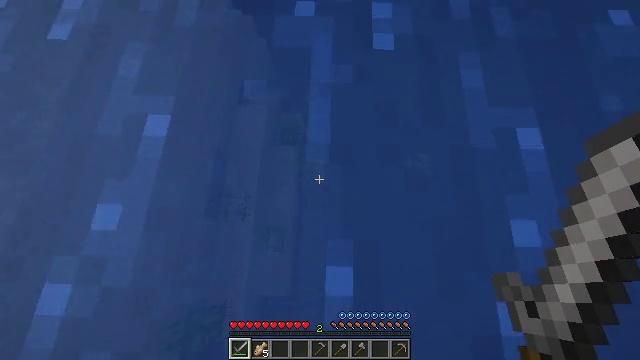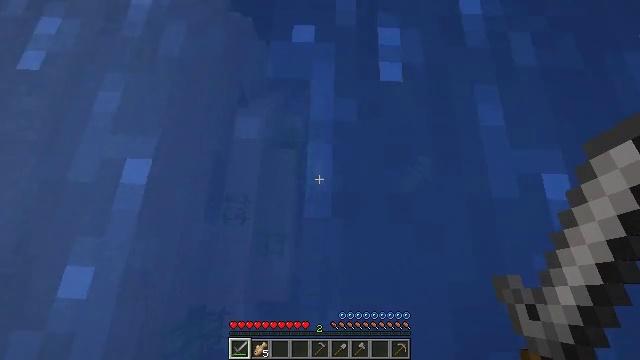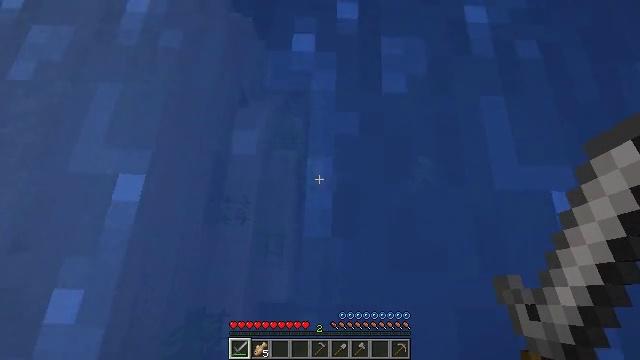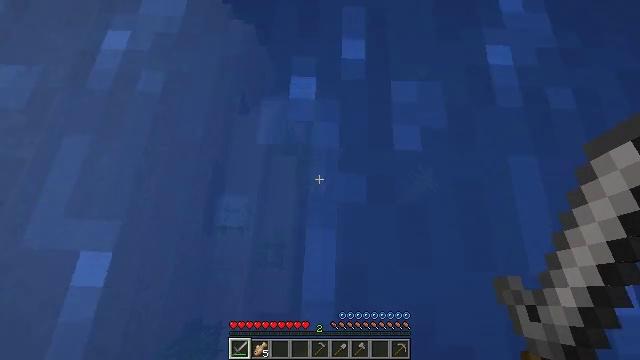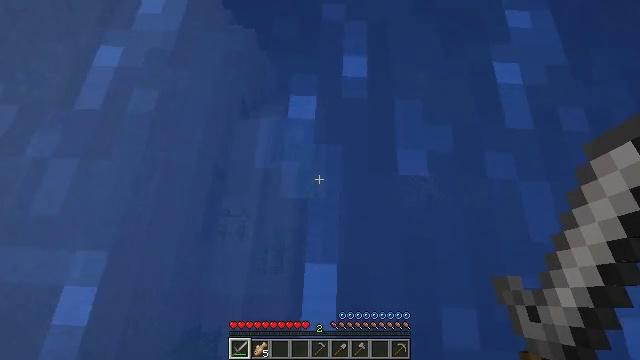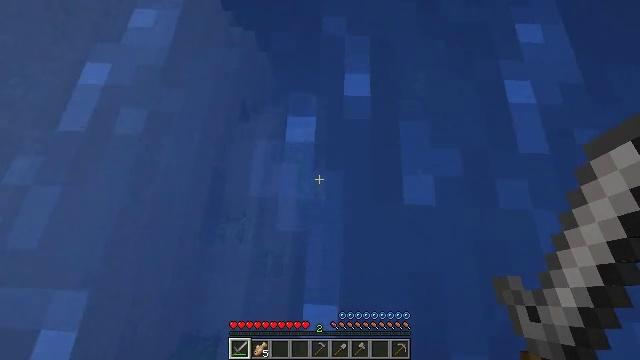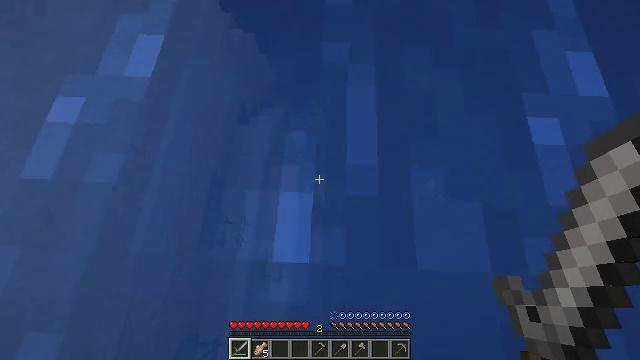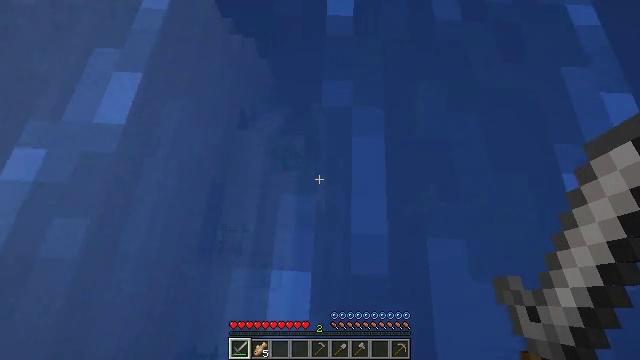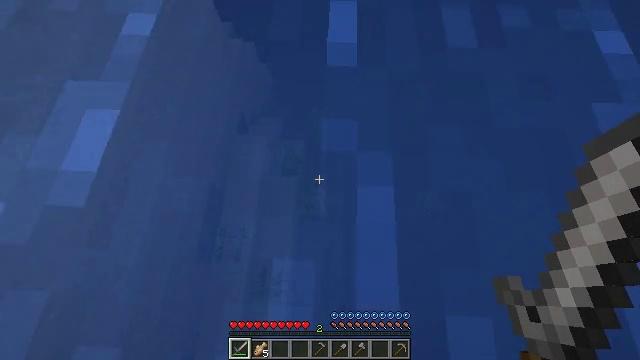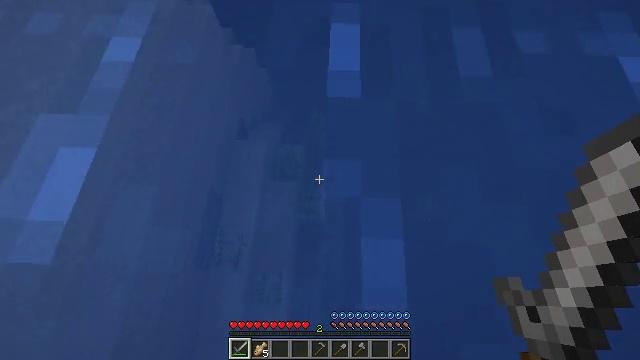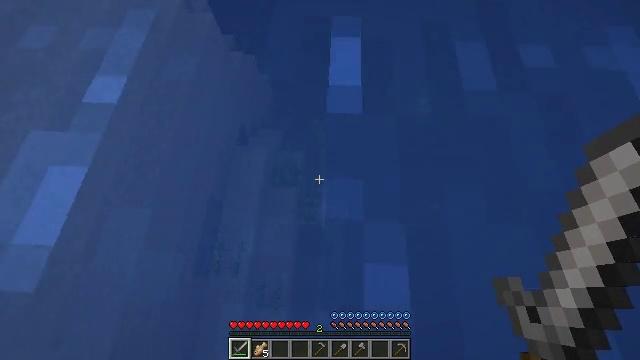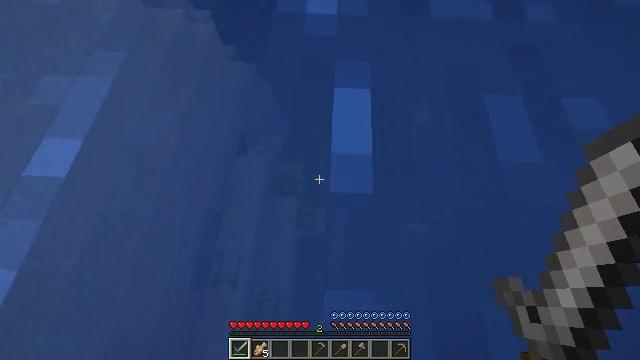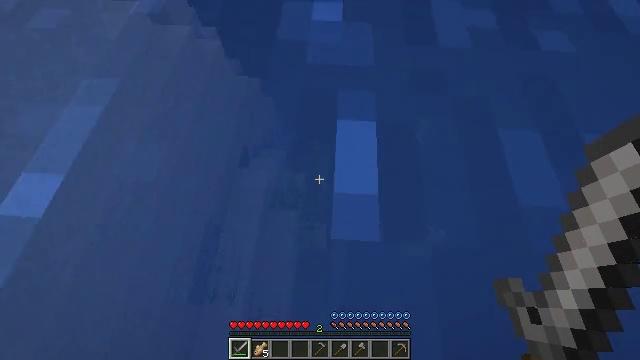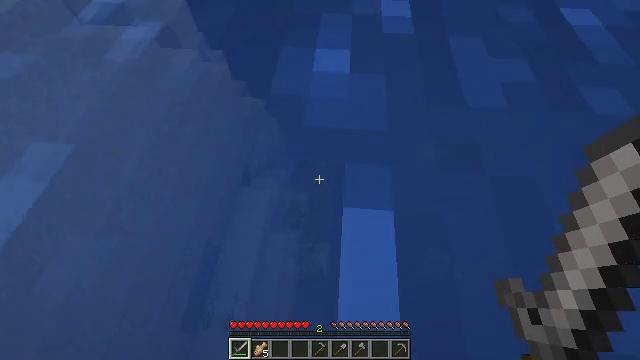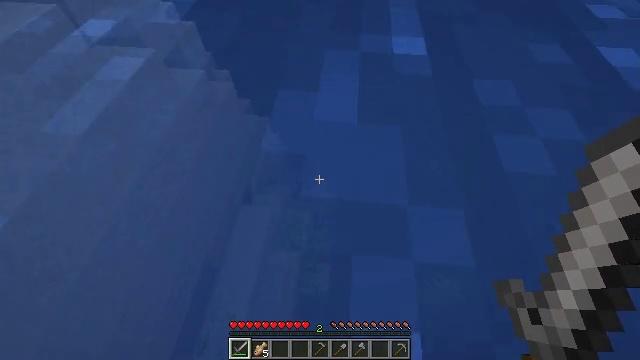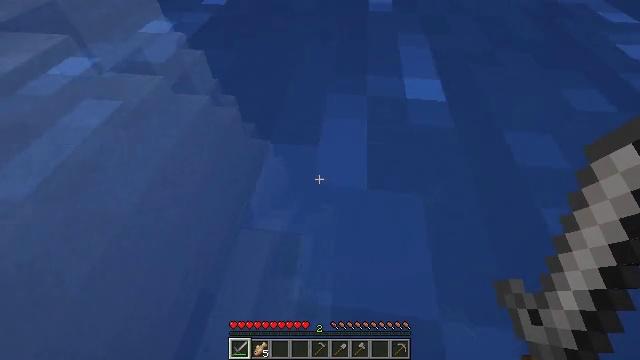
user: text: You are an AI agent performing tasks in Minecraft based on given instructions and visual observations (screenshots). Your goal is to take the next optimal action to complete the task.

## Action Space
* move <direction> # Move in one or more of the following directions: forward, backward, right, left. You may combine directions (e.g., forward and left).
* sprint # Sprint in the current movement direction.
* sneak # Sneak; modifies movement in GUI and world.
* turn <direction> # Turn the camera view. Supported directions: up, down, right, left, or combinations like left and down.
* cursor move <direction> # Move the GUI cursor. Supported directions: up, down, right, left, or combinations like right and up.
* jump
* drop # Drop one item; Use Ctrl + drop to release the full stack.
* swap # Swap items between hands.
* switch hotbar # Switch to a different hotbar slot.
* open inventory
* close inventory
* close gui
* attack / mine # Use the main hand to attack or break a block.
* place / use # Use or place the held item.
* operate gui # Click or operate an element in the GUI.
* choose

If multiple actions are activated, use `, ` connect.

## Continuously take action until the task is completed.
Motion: motion action
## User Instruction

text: Kill mobs in water.
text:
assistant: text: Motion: move forward
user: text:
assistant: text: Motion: move forward
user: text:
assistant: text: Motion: move forward
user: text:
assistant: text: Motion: move forward
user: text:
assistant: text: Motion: move forward
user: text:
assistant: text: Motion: move forward
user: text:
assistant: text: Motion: move forward
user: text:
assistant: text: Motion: move forward
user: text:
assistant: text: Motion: move forward
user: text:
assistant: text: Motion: move forward, turn up
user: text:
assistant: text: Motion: move forward, turn up
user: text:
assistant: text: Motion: move forward, turn up
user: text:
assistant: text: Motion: move forward, turn left and up
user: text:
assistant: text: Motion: move forward, turn left and up
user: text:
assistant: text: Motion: move forward, turn up
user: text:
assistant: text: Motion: move forward, turn up
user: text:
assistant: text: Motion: move forward
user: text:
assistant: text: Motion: move forward
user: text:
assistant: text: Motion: move forward, turn up
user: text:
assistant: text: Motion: move forward, turn up
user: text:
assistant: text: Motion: move forward, turn up
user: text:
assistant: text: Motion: move forward, turn up
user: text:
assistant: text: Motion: move forward, sprint, turn up
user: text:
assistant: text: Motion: move forward, sprint, turn left and up
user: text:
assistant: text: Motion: move forward, sprint, turn left and up
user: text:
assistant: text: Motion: move forward, sprint, turn up
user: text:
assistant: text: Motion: move forward, sprint, turn up
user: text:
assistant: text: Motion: move forward, sprint, turn up
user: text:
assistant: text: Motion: move forward, sprint, turn up
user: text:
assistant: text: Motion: move forward, sprint